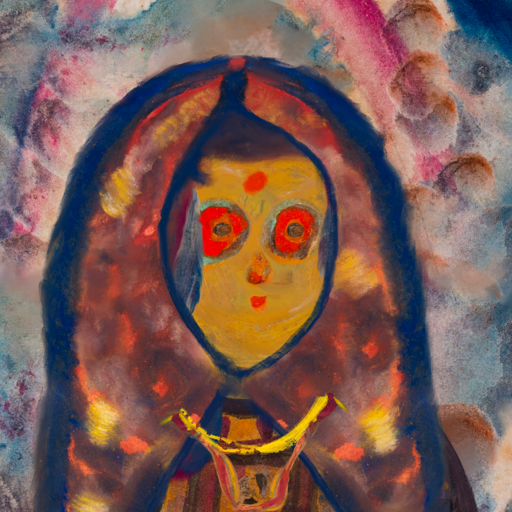
Background: Rupkatha, Head And Neck Front: After_Raid, Face Front: Sisters, Bust: Doll, Hair Front: Hill_Girl, Head Accessory: Mother_And_Son_Mother_Scarf, Second Necklace: Gypsy_Mother_1, Necklace: Irani_1, Baby: Blank